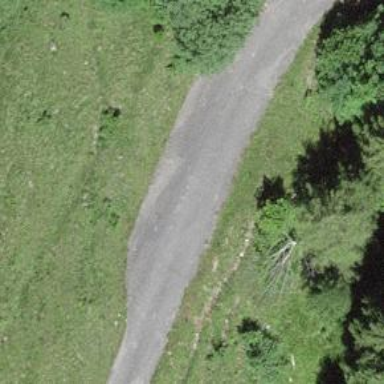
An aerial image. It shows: Passing place on the road.